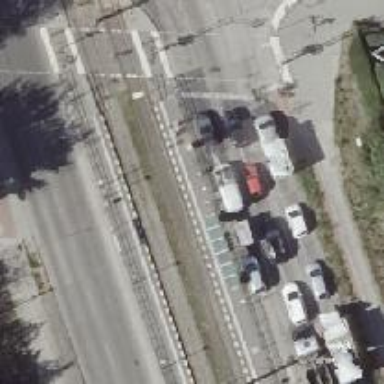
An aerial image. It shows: Tram stop.